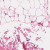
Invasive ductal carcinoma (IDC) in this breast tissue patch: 0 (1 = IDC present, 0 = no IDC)